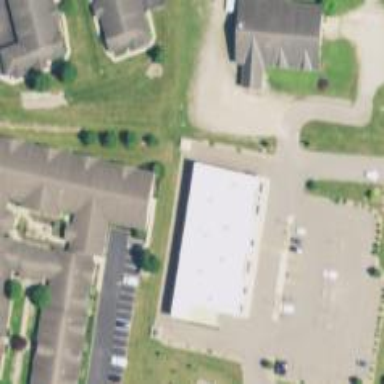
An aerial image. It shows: Veterinary facility.